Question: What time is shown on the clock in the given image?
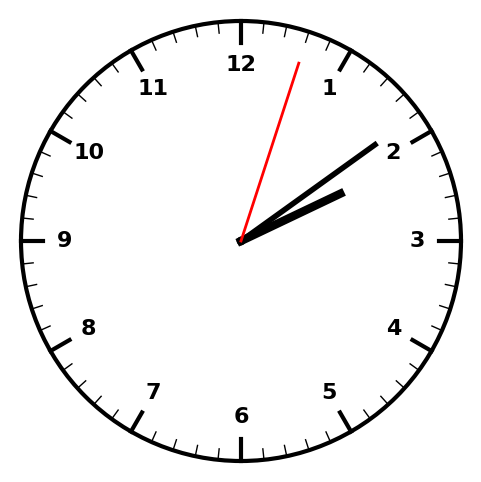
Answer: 02:09:03